Question: I want to use this
How can I use it for my many to many modelform. , which allows me to add the many to many objects.
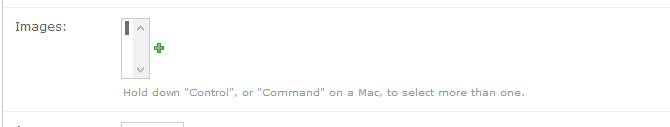
Answer: The implementation of that "add" button is actually admin-specific.
In simple terms, you may use the wrapper located in 'django.contrib.admin.widgets.RelatedFieldWidgetWrapper'. Consider what 'django.contrib.admin.options' does:
'''
formfield.widget = widgets.RelatedFieldWidgetWrapper(
formfield.widget, db_field.rel, self.admin_site,
can_add_related=can_add_related)
'''
But that requires you to use admin-specific objects, such as 'admin_site', the admin javascript ans css files and urls. I would recommend you build your own "Add" interface, even if based on this wrapper.